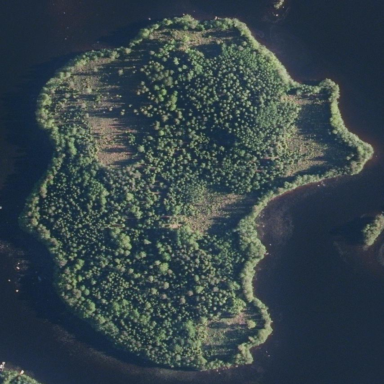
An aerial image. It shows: Islet surrounded by forest.